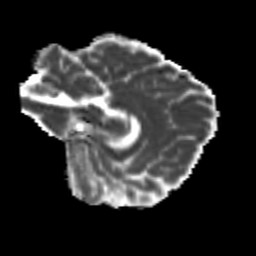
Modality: MD
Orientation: sagittal
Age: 25
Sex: male
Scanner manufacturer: siemens
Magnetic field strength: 3 T
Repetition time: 3.5 s
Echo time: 0.104 s